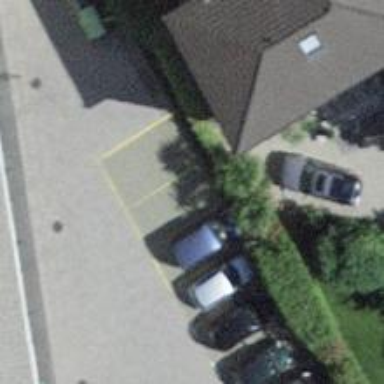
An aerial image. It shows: Charging station.